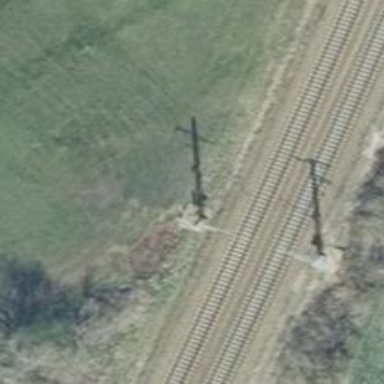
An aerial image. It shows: Milestone along the railway with catenary mast.